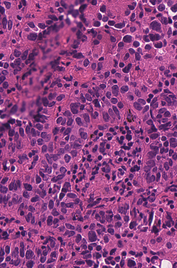
Tumor epithelial tissue: yes
Tumor-associated stroma tissue: yes
Normal tissue: no